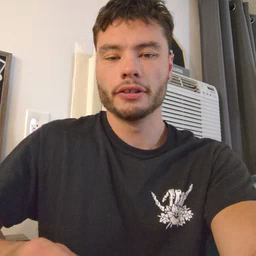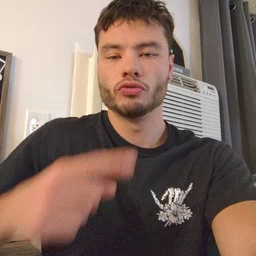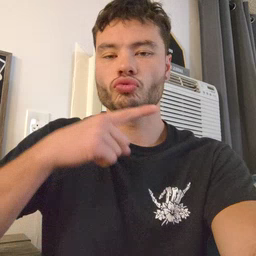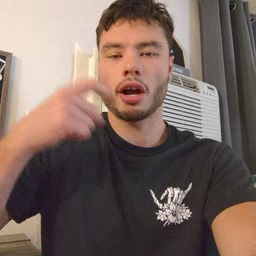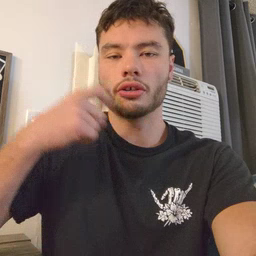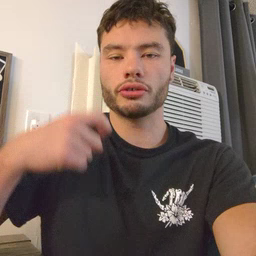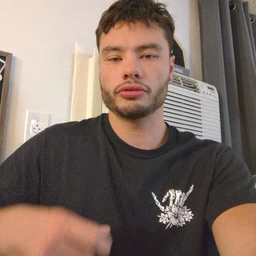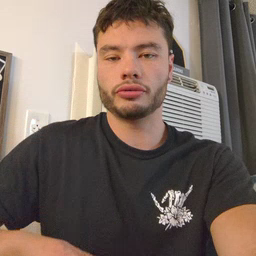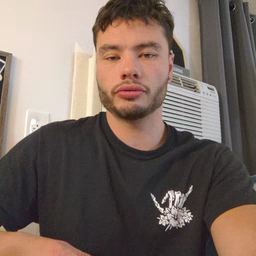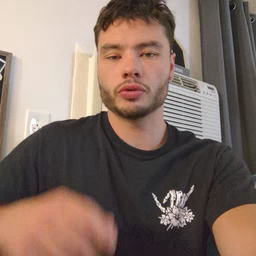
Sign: dryer